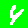
Digit: 4